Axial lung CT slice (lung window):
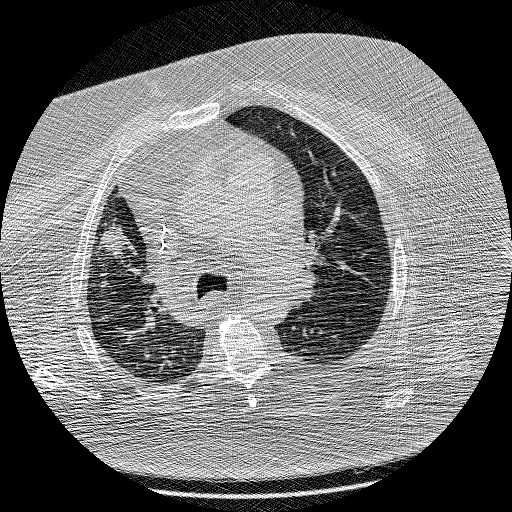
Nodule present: yes
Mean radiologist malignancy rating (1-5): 5